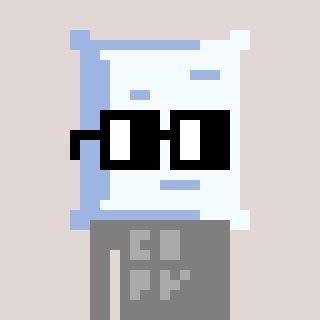
a pixel art character with square black glasses, a pillow-shaped head and a bluegrey-colored body on a warm background